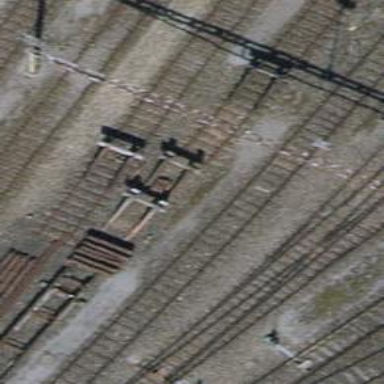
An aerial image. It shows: Railway buffer stop.